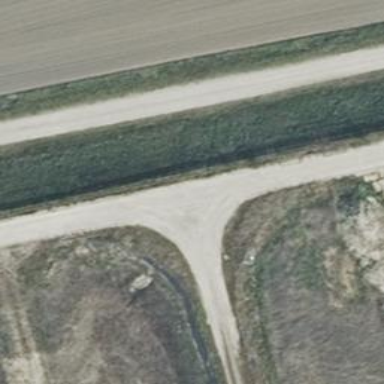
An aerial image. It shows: Track with grade2 tracktype.